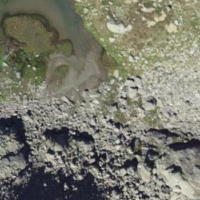
EUNIS habitat code: 48
Species observed at this site:
Eriophorum scheuchzeri